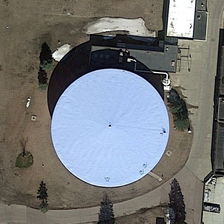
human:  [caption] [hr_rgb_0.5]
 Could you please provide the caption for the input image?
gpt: a circle building is near several green trees .

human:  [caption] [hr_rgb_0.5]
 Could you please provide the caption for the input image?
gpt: a circle building is near several green trees .

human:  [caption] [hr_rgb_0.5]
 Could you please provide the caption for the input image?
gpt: a circle building is near several green trees .

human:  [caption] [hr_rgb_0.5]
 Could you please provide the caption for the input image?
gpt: a circle building is near several green trees .

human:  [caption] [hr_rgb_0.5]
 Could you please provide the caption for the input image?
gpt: a circle building is near several green trees .